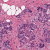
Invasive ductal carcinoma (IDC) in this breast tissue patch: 1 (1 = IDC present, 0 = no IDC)